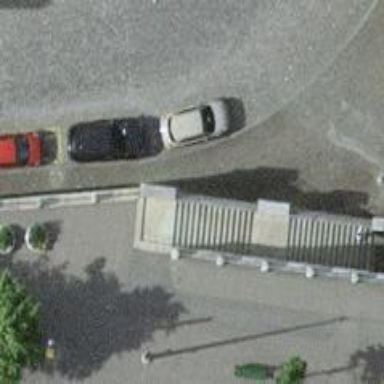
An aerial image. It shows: Stone steps forming road.